Question:
Can I style this "Red" element?
I can set style on DataGridColumnHeader, DataGridRowHeader but I don't know how to set tyle on "red" element.
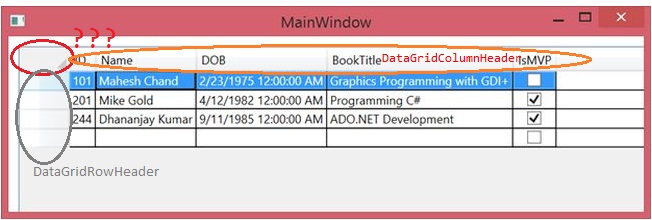
Answer: Do you mean the Top-Left corner of the DataGrid?
It is a button type. You can apply a custom style to it.
'''
<DataGrid.Resources>
<Style TargetType="Button" x:Key="{ComponentResourceKey ResourceId=DataGridSelectAllButtonStyle, TypeInTargetAssembly={x:Type DataGrid}}">
<Setter Property="Background" Value="Red" />
</Style>
</DataGrid.Resources>
'''
Here is the result.
<URL>